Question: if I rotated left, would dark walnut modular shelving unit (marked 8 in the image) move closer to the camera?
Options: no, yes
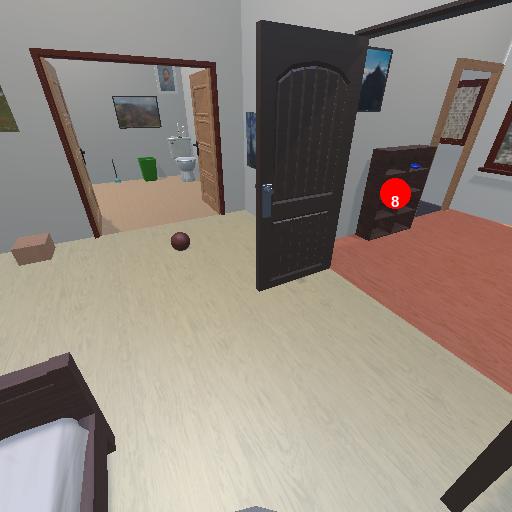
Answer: no